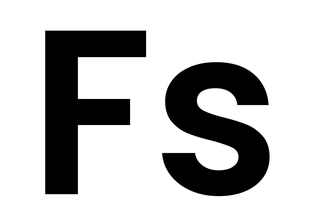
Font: Poppins-SemiBold